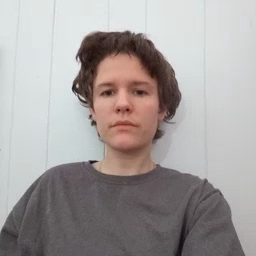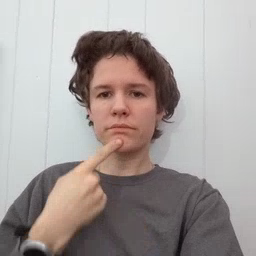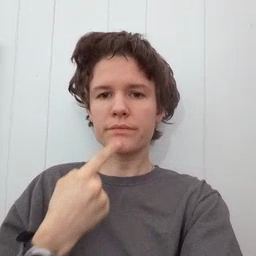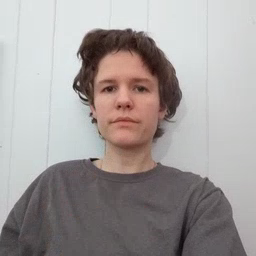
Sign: say